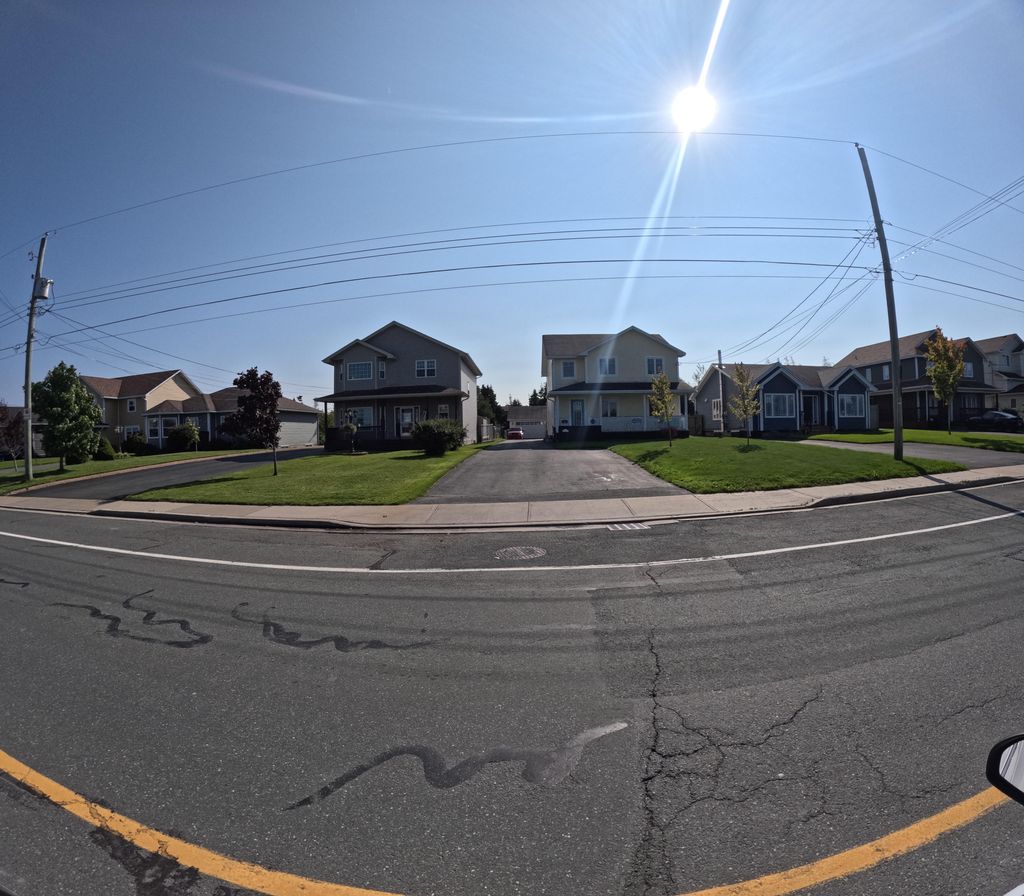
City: st_johns